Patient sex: F
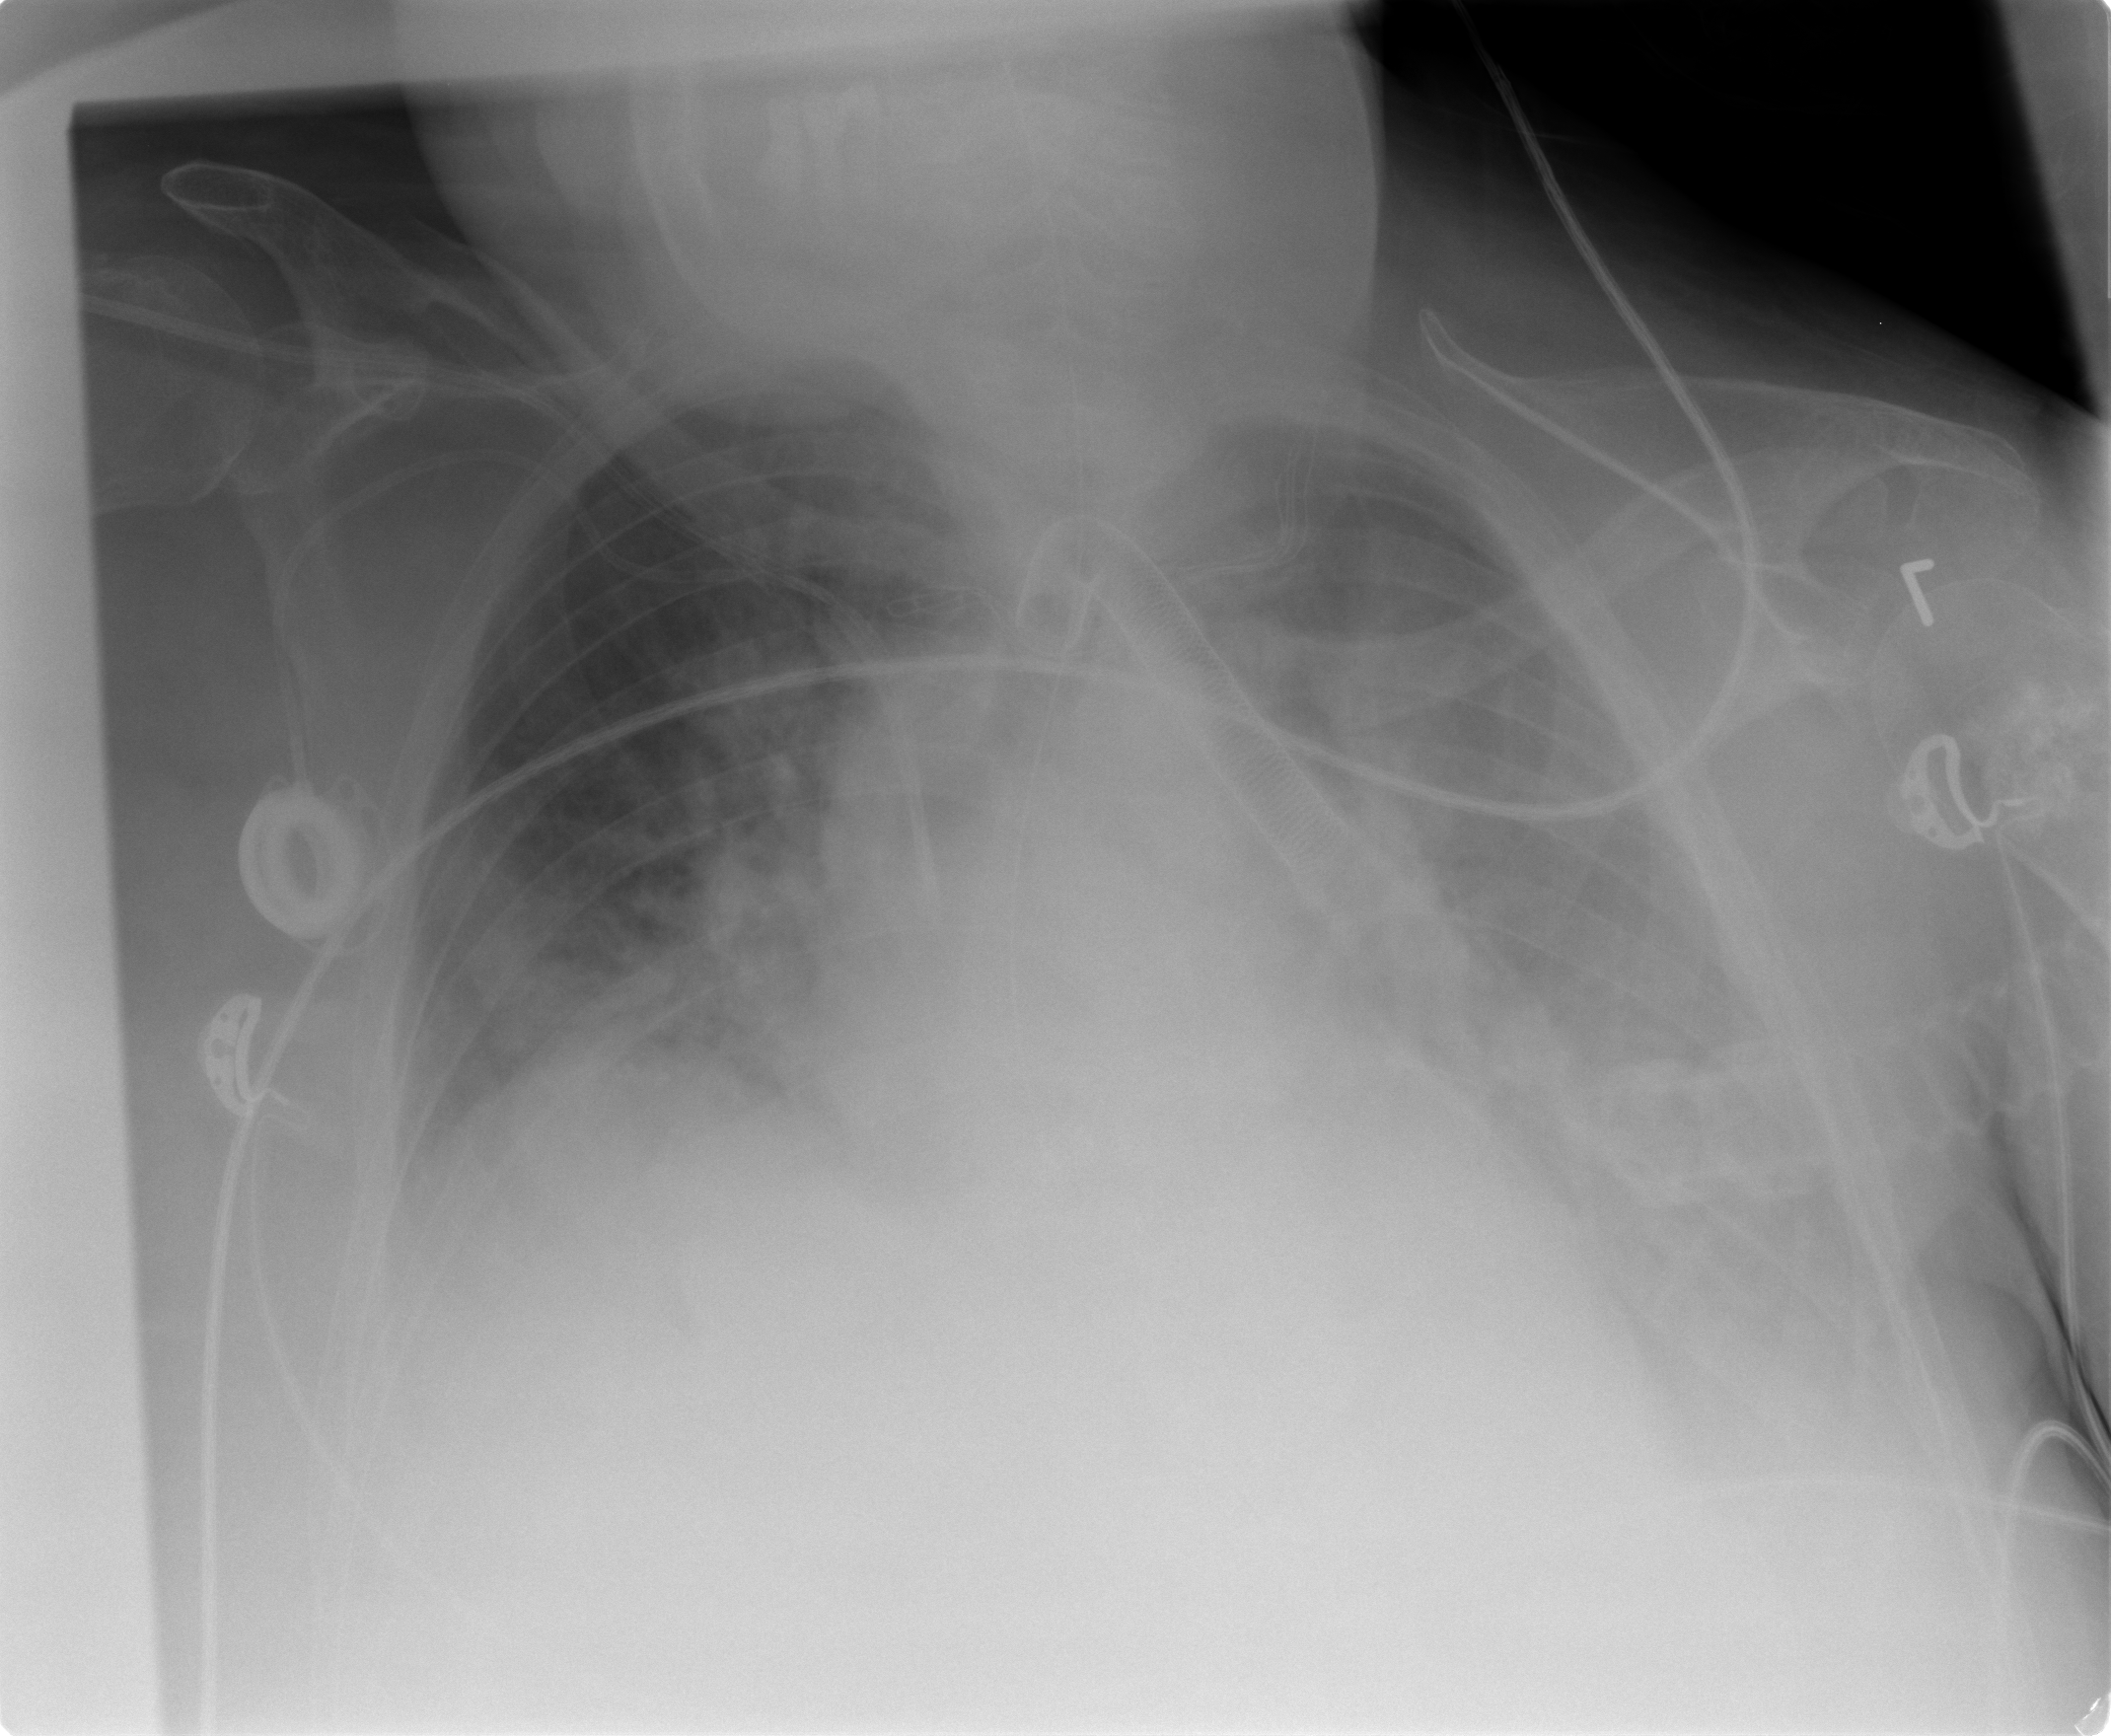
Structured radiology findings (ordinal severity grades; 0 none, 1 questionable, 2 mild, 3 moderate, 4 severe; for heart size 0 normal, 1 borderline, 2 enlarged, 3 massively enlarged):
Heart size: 2
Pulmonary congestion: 2
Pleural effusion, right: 2
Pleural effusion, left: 4
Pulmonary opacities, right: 3
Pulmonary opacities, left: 2
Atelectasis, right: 2
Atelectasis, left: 2